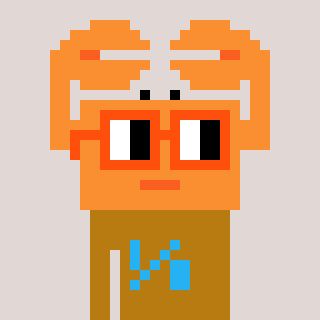
a pixel art character with square orange glasses, a crab-shaped head and a gold-colored body on a warm background